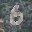
Label: 6